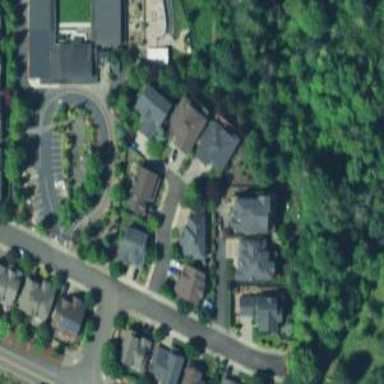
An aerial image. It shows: Residential road with sidewalk on the left.